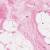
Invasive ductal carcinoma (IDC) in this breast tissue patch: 0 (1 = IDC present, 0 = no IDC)